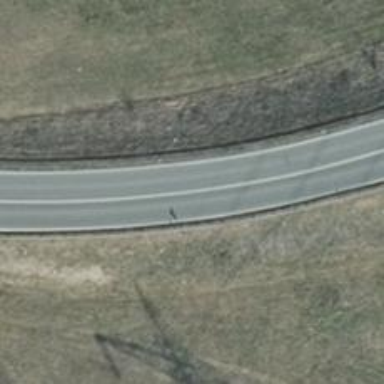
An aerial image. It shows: Secondary road with asphalt surface.